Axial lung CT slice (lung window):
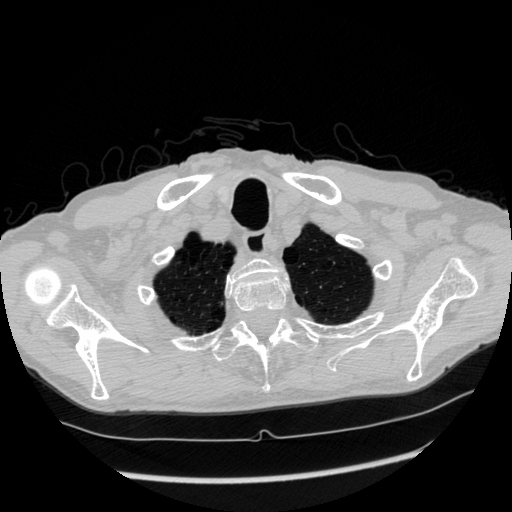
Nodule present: no